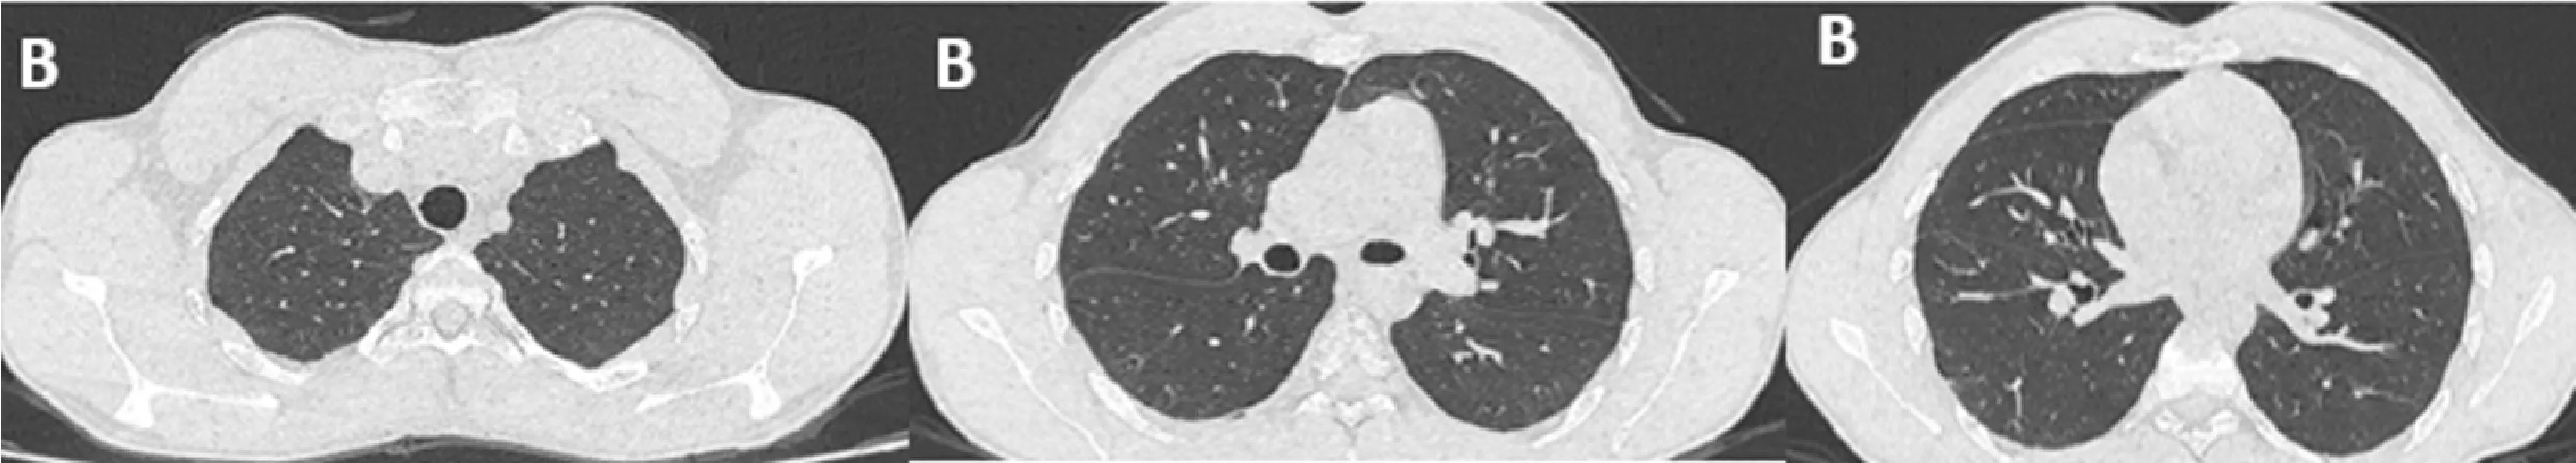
(B) CT chest of the first patient after 12 months of mepolizumab and tapering of corticosteroid dose, showing complete resolution of the previous infiltrates.
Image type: radiology (ct)